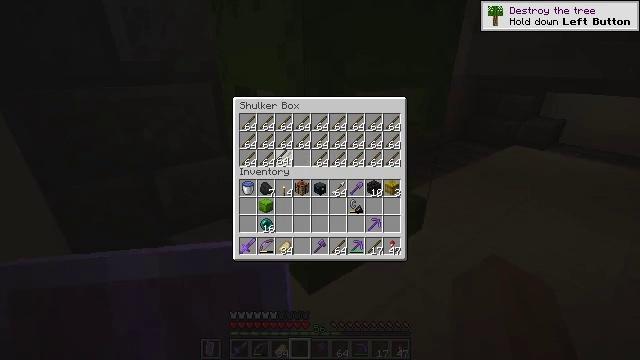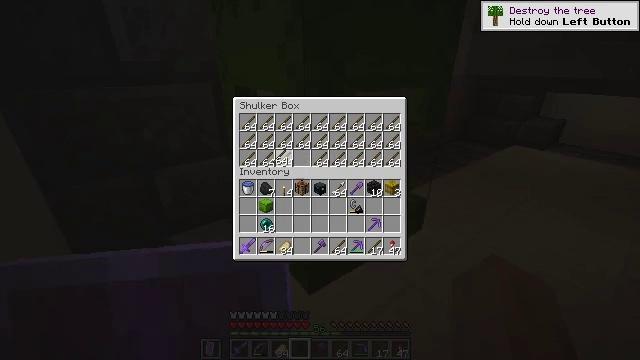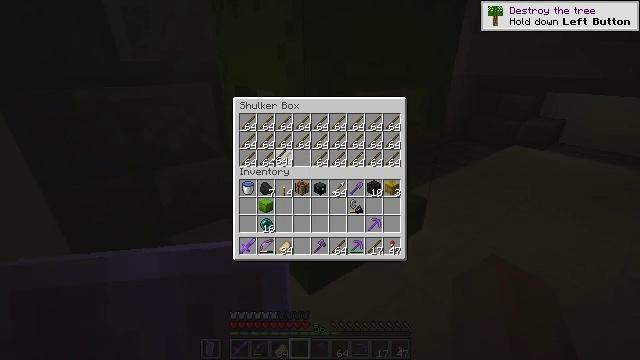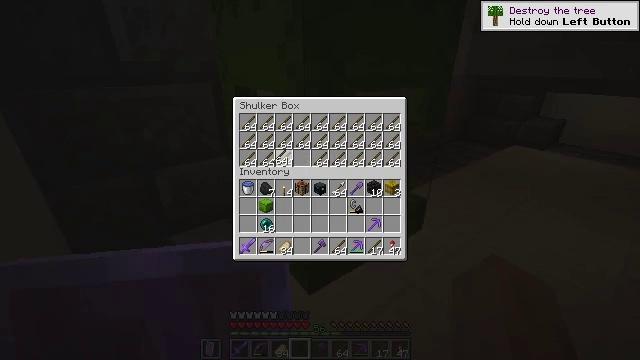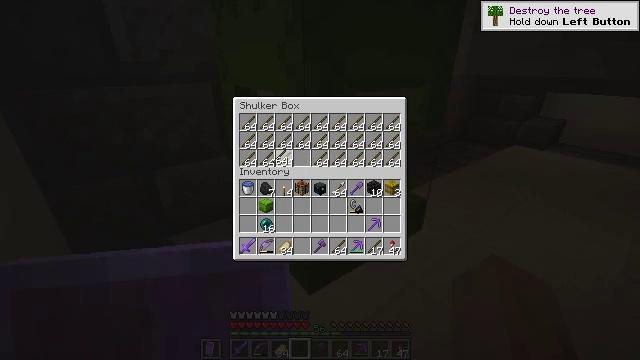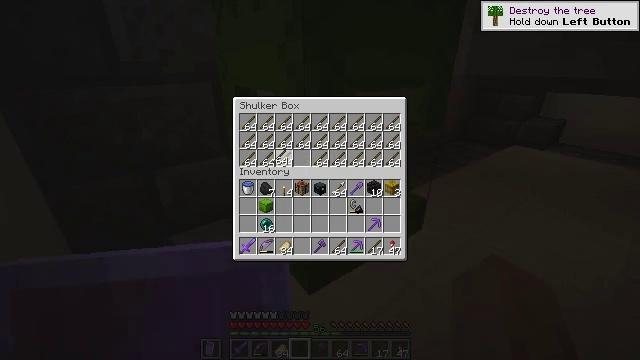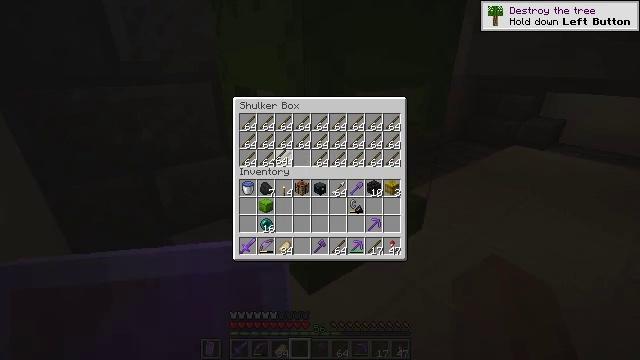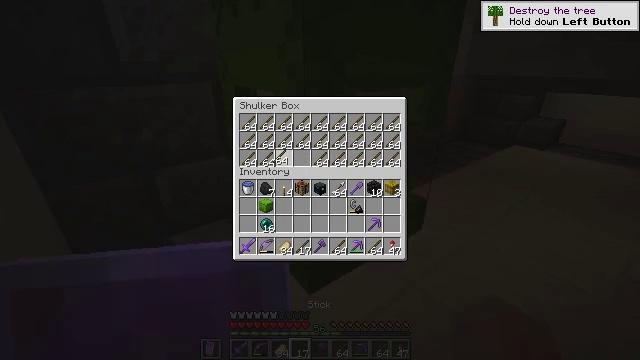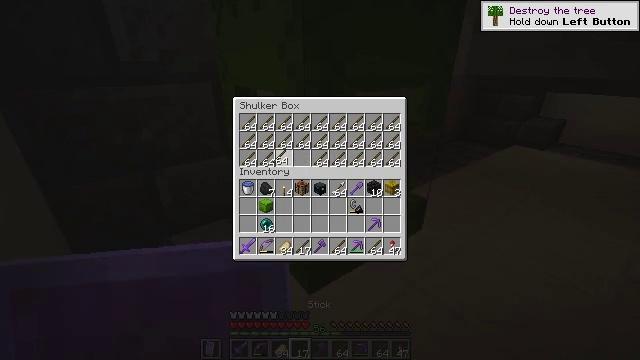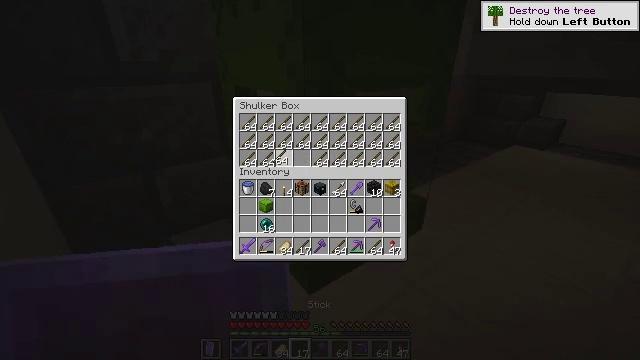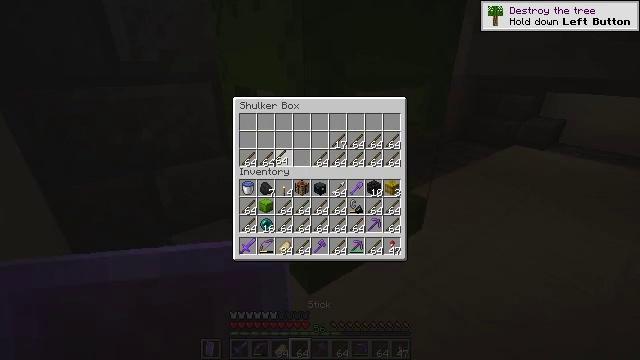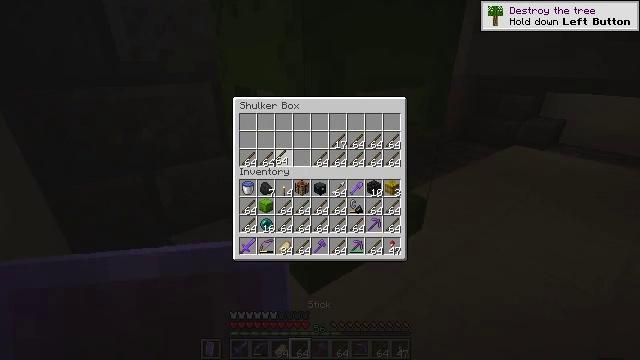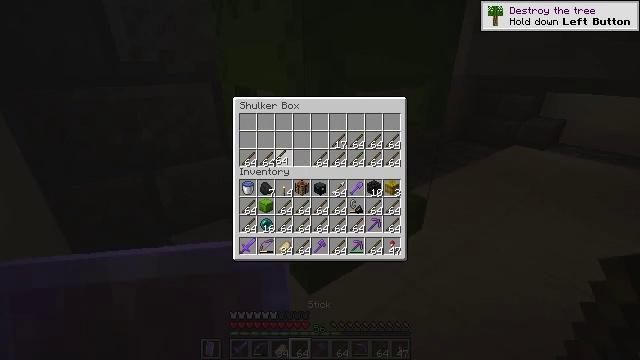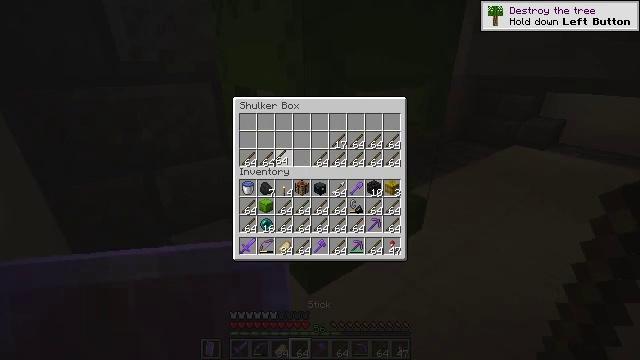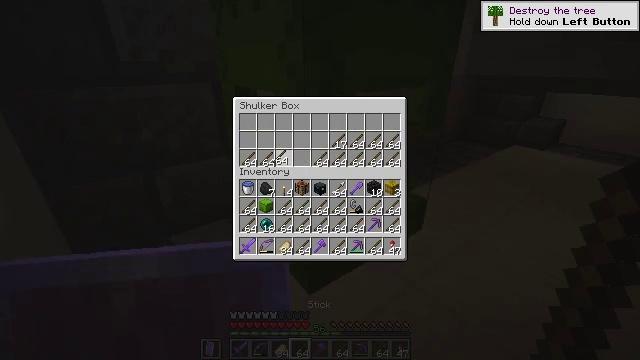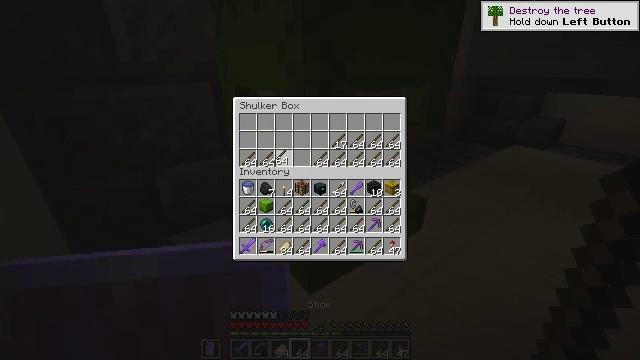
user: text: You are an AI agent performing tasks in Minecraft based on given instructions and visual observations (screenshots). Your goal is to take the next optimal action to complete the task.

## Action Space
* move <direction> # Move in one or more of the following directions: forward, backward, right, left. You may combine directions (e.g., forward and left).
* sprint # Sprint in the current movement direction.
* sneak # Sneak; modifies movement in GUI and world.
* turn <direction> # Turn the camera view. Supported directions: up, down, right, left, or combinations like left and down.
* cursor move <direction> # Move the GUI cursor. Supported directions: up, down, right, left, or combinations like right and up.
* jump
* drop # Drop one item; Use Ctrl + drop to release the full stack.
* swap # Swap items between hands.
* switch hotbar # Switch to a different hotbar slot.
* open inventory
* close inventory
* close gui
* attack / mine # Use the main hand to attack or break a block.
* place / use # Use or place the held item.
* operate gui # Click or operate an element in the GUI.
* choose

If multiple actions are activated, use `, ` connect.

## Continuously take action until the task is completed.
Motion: motion action
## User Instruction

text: Break the lime shulker box to relocate it.
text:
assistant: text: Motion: sneak
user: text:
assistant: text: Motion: sneak
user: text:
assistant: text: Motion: sneak
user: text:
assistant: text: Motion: sneak, attack / mine
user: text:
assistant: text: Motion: sneak, attack / mine
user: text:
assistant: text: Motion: sneak, attack / mine
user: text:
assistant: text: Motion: sneak
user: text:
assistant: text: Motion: sneak, attack / mine
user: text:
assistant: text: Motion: sneak, attack / mine
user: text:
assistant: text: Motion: sneak
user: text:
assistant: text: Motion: sneak, attack / mine
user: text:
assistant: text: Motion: sneak, attack / mine
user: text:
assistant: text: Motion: sneak, attack / mine
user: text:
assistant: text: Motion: sneak
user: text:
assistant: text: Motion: sneak
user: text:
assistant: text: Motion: sneak
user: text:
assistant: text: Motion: sneak
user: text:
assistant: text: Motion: sneak
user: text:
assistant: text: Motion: sneak
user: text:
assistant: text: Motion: no_op
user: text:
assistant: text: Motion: attack / mine
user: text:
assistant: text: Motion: attack / mine
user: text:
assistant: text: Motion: no_op
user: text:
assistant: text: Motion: no_op
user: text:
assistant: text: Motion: no_op
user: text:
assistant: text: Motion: no_op
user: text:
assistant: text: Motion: no_op
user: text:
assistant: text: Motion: no_op
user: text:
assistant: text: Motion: no_op
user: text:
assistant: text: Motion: no_op